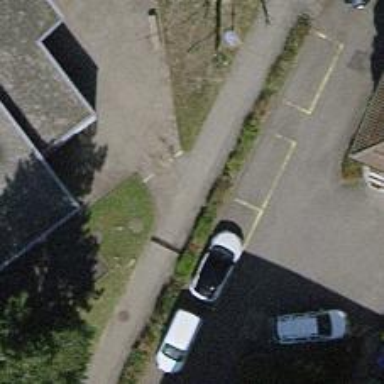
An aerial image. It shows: Pedestrian road.